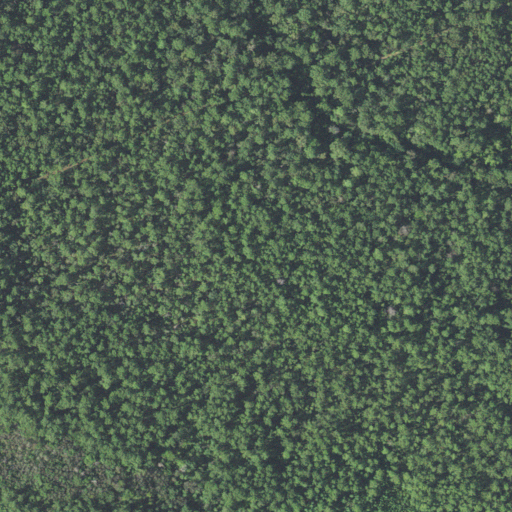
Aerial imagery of island in North Carolina named Benson Islet containing woody wetlands and evergreen forest